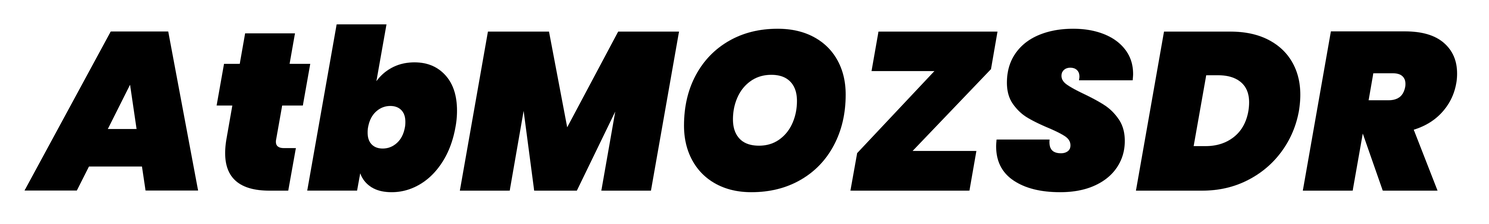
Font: Poppins-BlackItalic